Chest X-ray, AP view. Patient: 69 years old, sex M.
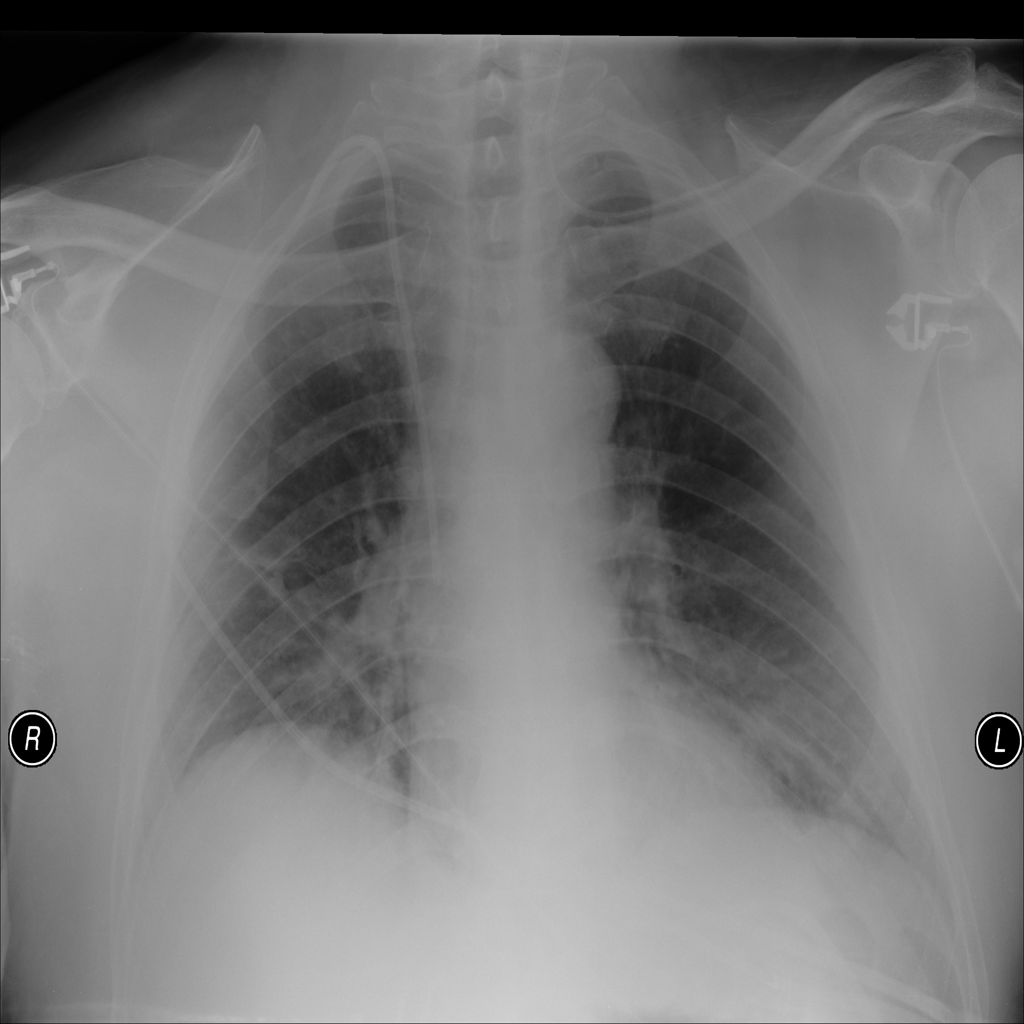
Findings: Edema